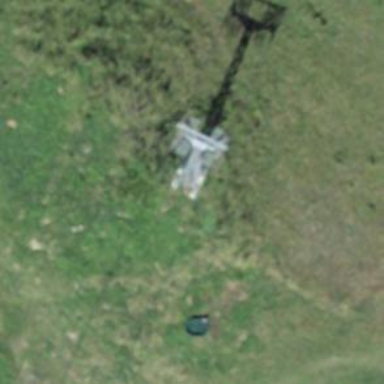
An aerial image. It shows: Pylon used for aerialway.